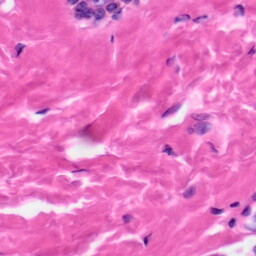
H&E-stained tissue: Skin